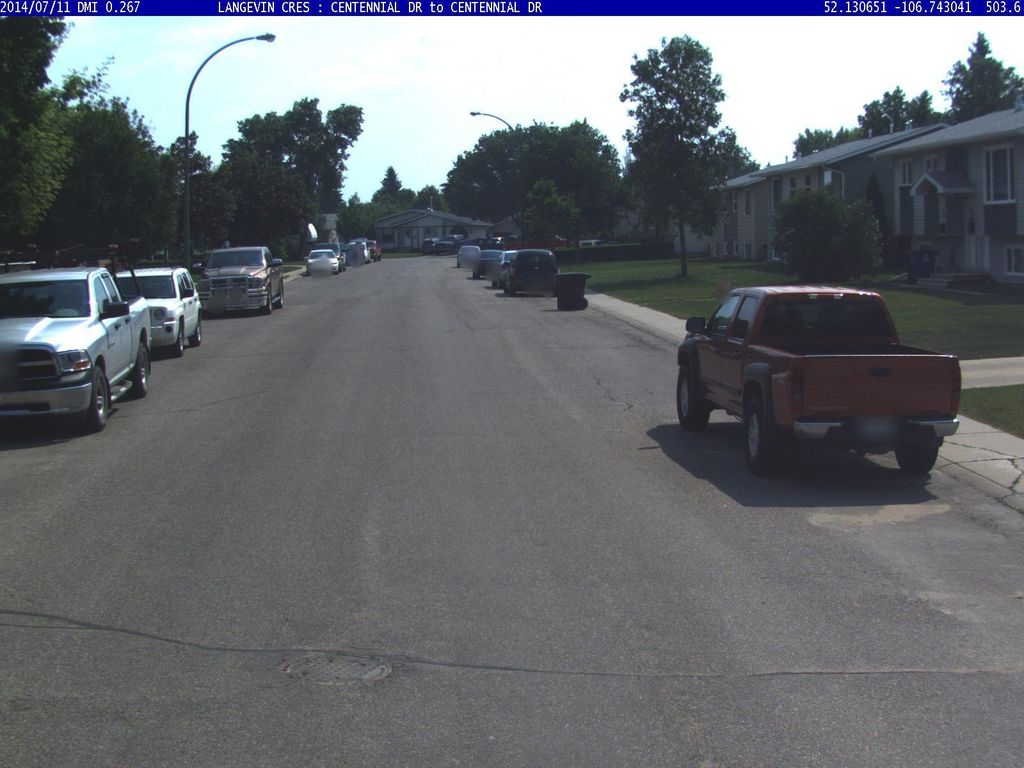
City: saskatoon